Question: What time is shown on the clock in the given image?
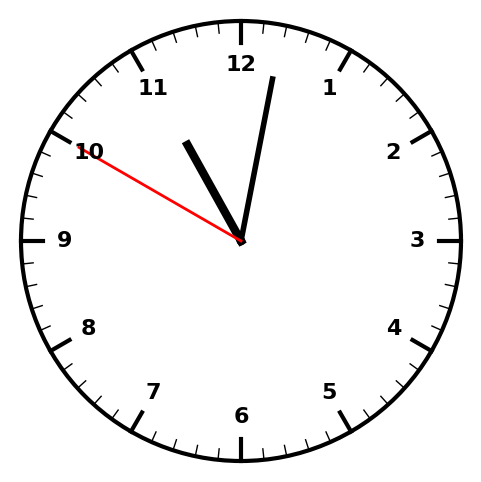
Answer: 11:01:50